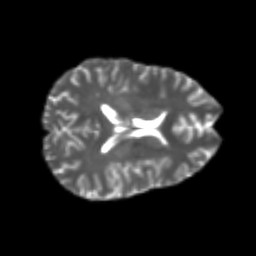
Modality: T2w
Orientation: axial
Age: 22
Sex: female
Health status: healthy
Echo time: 0.074 s